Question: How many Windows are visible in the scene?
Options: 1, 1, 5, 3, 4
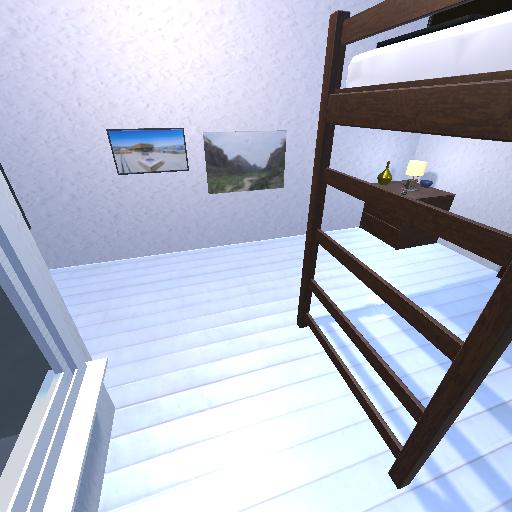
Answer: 1